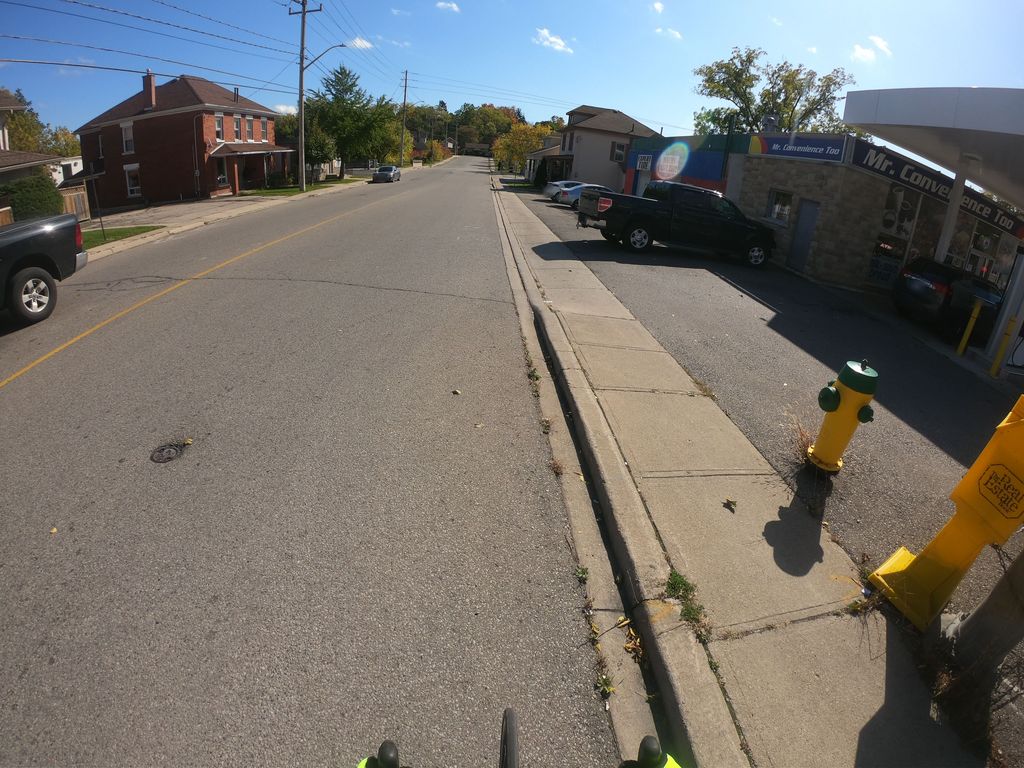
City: kitchener-waterloo